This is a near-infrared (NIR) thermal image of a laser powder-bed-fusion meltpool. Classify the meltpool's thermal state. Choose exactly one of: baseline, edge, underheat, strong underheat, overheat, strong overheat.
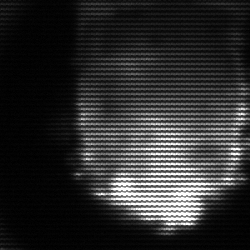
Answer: baseline